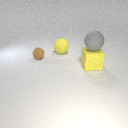
large gray rubber sphere above large yellow rubber cube